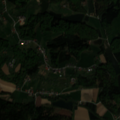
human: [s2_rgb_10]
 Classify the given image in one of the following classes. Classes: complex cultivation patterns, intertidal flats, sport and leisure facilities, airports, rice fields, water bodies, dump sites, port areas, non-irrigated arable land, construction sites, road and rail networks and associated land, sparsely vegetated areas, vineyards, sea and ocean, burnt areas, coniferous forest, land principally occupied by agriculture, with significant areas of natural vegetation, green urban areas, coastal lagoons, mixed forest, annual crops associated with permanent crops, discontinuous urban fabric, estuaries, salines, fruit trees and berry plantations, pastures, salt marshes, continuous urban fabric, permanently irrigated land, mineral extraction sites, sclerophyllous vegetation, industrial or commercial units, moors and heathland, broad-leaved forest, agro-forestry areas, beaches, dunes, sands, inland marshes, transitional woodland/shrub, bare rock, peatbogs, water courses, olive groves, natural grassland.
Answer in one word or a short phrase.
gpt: non-irrigated arable land, pastures, complex cultivation patterns, land principally occupied by agriculture, with significant areas of natural vegetation, broad-leaved forest, mixed forest